Question: I am using a spinner in bottom of 'tableView' to show the spinner when data is reloading.
'''
var sneakers: [sneakerModel] = []
'''
I stored all my data in sneakers and returning the count on 'numberOfRowsInSection' method.
'''
func tableView(_ tableView: UITableView, numberOfRowsInSection section: Int) -> Int {
return self.sneakers.count
}
'''
And now I am using 'willDisplay' method to show the spinner in bottom.
'''
func tableView(_ tableView: UITableView, willDisplay cell: UITableViewCell, forRowAt indexPath: IndexPath) {
let lastSectionIndex = tableView.numberOfSections - 1
let lastRowIndex = tableView.numberOfRows(inSection: lastSectionIndex) - 1
if indexPath.row == self.sneakers.count - 1 && !didPageEnd {
pageNo += 1
getSneakerSearch()
}
if (indexPath.row == self.sneakers.count) {
self.tableView.tableFooterView?.isHidden = true
} else {
if indexPath.section == lastSectionIndex && indexPath.row == lastRowIndex {
let spinner = UIActivityIndicatorView(activityIndicatorStyle: .gray)
spinner.activityIndicatorViewStyle = .whiteLarge
spinner.color = .red
spinner.startAnimating()
spinner.frame = CGRect(x: CGFloat(0), y: CGFloat(5), width: tableView.bounds.width, height: CGFloat(44))
self.tableView.tableFooterView = spinner
self.tableView.tableFooterView?.isHidden = false
}
}
}
'''
But it is not working. How can I stop spinner when no more data is loading. Please help?
Getting the data from api.
'''
func getSneakerSearch() {
let param: [String:Any] = [ "search_term" : searchText ?? "","page": pageNo, "token": commonClass.sharedInstance.userToken ?? ""]
if self.pageNo == 0{
commonClass.sharedInstance.startLoading()
}
Alamofire.request(Constants.API.url("search"), method: .post, parameters: param, encoding: URLEncoding.httpBody, headers: nil).responseJSON {
(response:DataResponse<Any>) in
commonClass.sharedInstance.stopLoading()
guard let json = response.result.value as? [String:Any] else {return}
printD(json)
guard let status = json["status"] as? Int else {return}
printD(status)
if status == 1 {
guard let data = json["data"] as? [[String:Any]] else { return}
printD(data)
if self.pageNo == 0 {
self.sneakers.removeAll()
}
for item in data {
guard let description = item["description"] as? String else { return}
printD(description)
self.sneakers.append(sneakerModel(response: item))
}
self.didPageEnd = data.count < limitPerPage
}
DispatchQueue.main.async {
self.reloadData()
}
}
}
'''

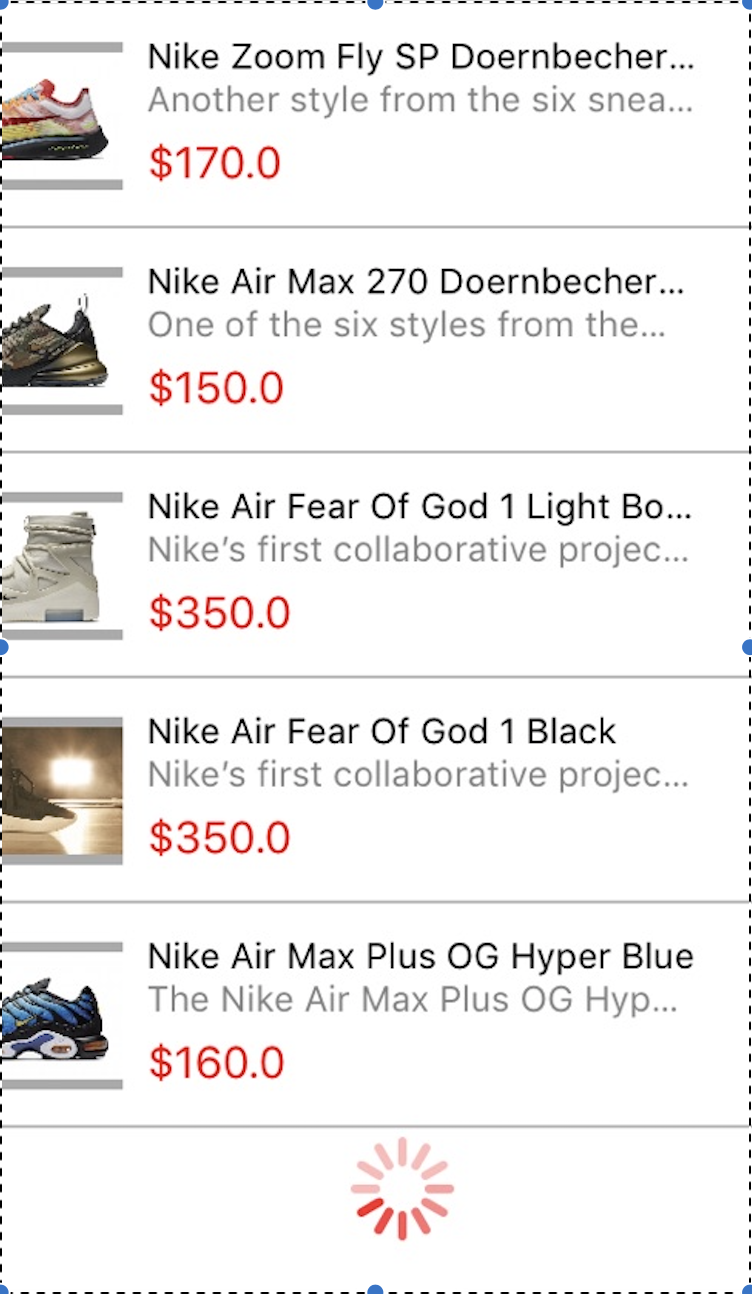
Answer: Create loadingview in viewdidload
'''
override func viewDidLoad() {
super.viewDidLoad()
let spinner = UIActivityIndicatorView(activityIndicatorStyle: .gray)
spinner.activityIndicatorViewStyle = .whiteLarge
spinner.color = .red
spinner.startAnimating()
spinner.frame = CGRect(x: CGFloat(0), y: CGFloat(5), width: tableView.bounds.width, height: CGFloat(44))
self.tableView.tableFooterView = spinner
self.tableView.tableFooterView?.isHidden = true
}
'''
and update 'willDisplay cell'
'''
func tableView(_ tableView: UITableView, willDisplay cell: UITableViewCell, forRowAt indexPath: IndexPath) {
let lastSectionIndex = tableView.numberOfSections - 1
let lastRowIndex = tableView.numberOfRows(inSection: lastSectionIndex) - 1
if indexPath.row == self.sneakers.count - 1 && !didPageEnd {
pageNo += 1
getSneakerSearch()
}
}
'''
Update getSnackerSearch func:
'''
...
if self.pageNo == 0{
commonClass.sharedInstance.startLoading()
}else{
self.tableView.tableFooterView?.isHidden = false
}
Alamofire.request(Constants.API.url("search"), method: .post, parameters: param, encoding: URLEncoding.httpBody, headers: nil).responseJSON {
(response:DataResponse<Any>) in
if self.pageNo == 0{
commonClass.sharedInstance.stopLoading()
}else{
self.tableView.tableFooterView?.isHidden = true
}
}
...
'''